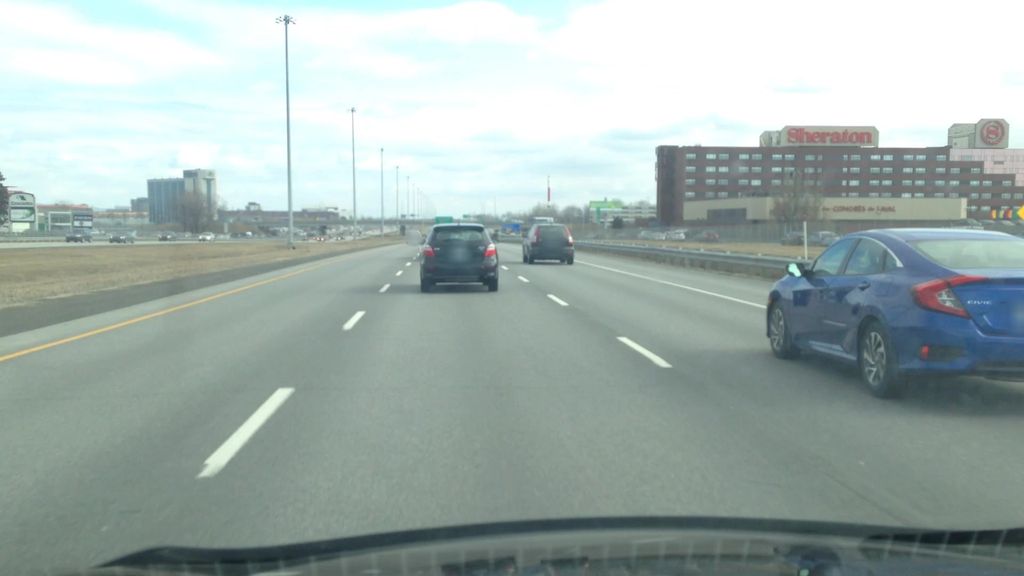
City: montreal